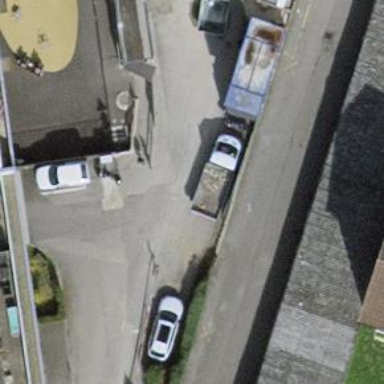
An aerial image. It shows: Bollard.